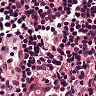
Metastatic tissue present: yes